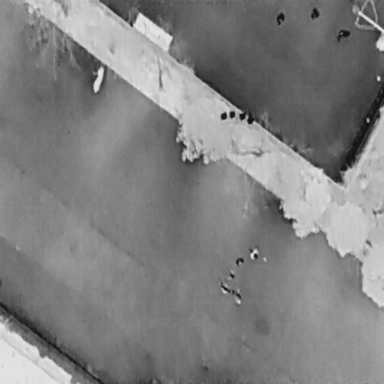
There are nine objects shown in the infrared image, including eight People, and a Bicycle.